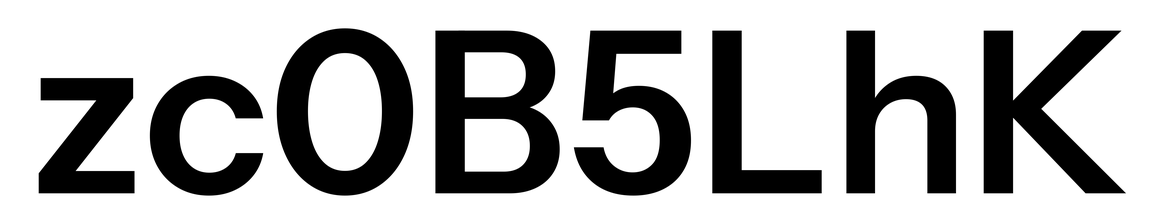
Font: InstrumentSans_SemiBold